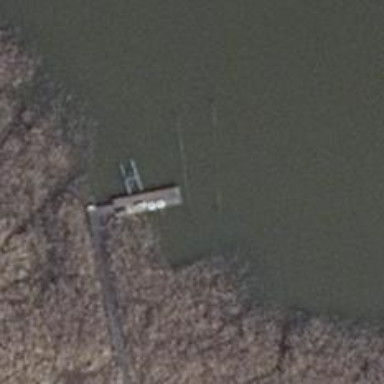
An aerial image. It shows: Man-made pier.